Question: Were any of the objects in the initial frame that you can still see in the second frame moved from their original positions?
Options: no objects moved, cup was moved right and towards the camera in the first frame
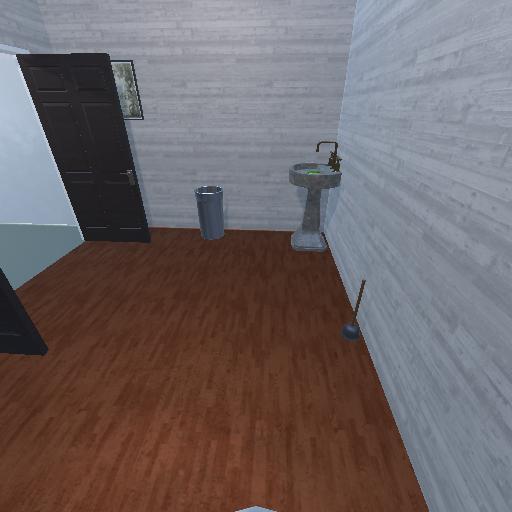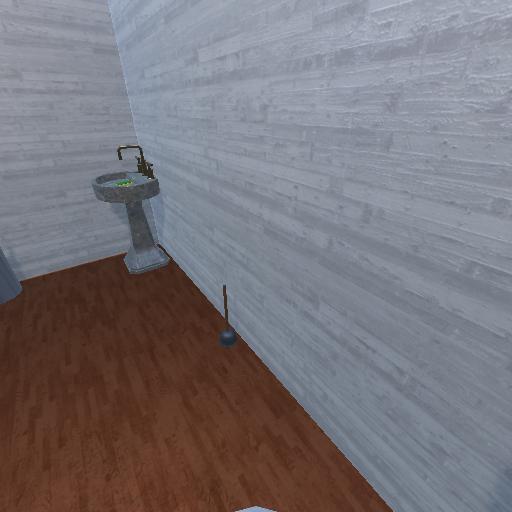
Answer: no objects moved